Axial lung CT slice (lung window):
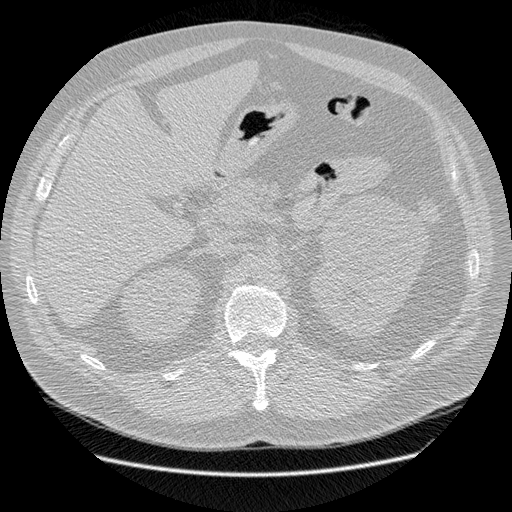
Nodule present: no